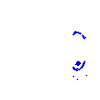
Particle: kaon